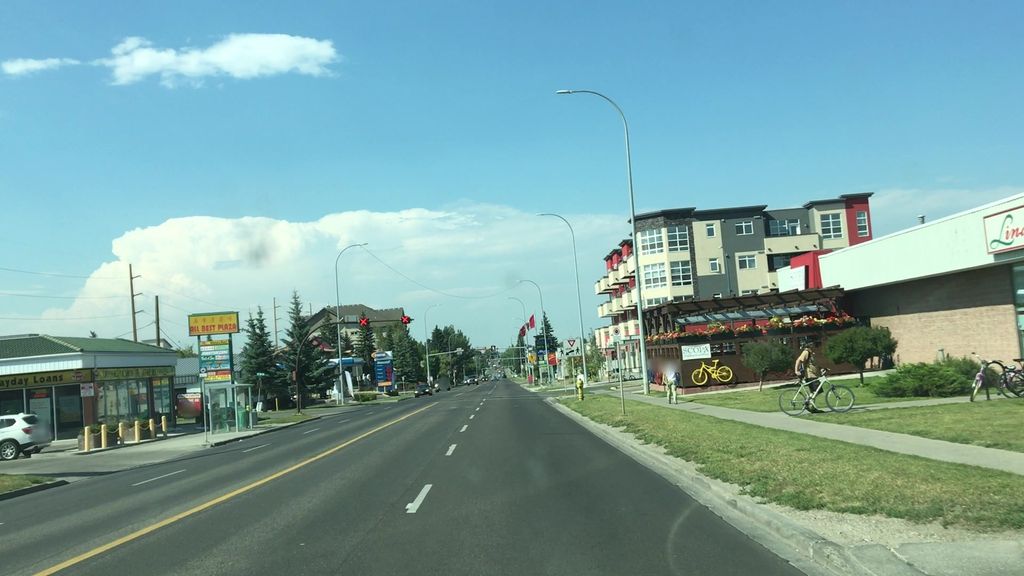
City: calgary